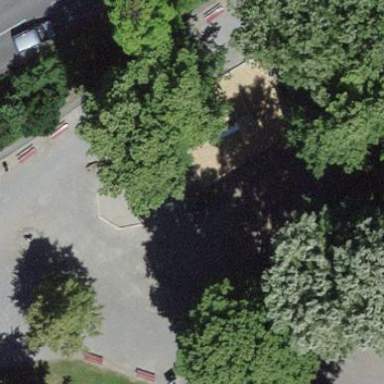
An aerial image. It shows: Playground area for leisure land.